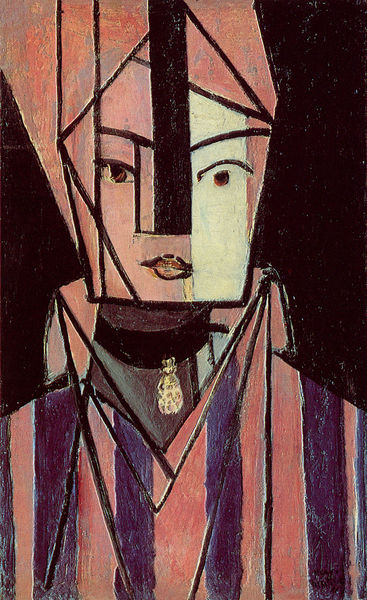
Titel: Tête blanche et rose
Künstler: Henri Matisse
Standort: Paris
Institution: Musée National d'Art Moderne
Schlagwörter: kopf, frau, mund, nase, schwarz, augen, gesicht, kragen, hals, augenbrauen, halsband, abstrakt, kette, büste, streifen, abstraktion, anhänger, picasso, kuben, streifenhemd